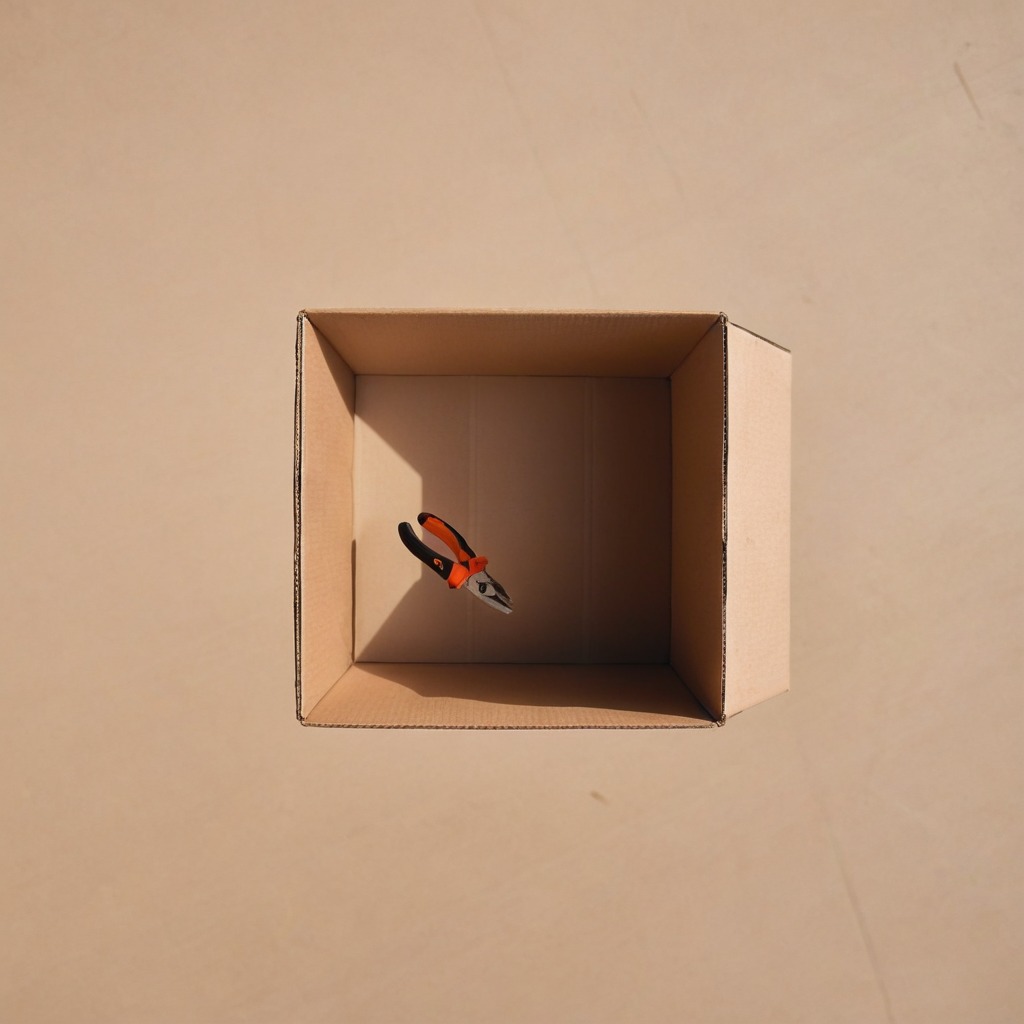
A plier lying on the cardboard box surface in an outdoor workshop during daytime bright natural light soft shadows slightly creased but